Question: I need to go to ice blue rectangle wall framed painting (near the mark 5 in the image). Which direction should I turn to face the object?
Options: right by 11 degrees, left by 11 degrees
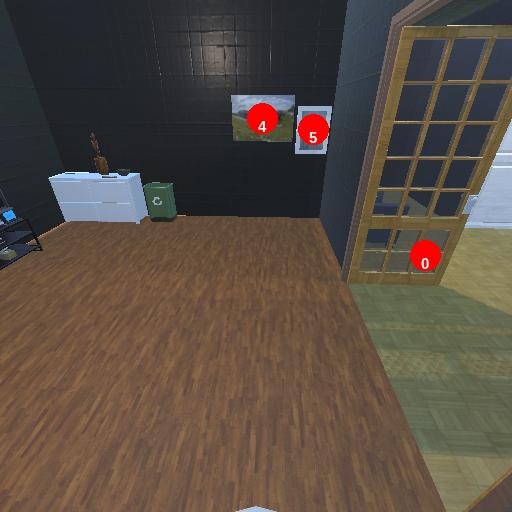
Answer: right by 11 degrees